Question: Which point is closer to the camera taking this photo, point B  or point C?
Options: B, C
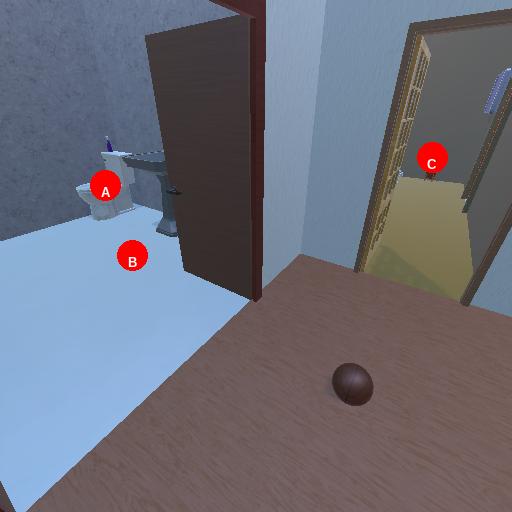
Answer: B